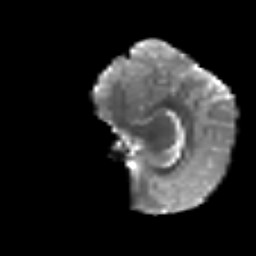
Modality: T2w
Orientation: sagittal
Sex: male
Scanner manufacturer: siemens
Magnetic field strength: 3 T
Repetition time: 5 s
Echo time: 0.071 s